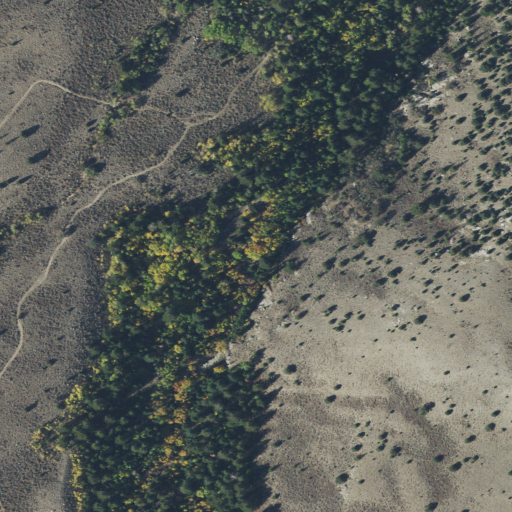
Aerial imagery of valley in Utah named Bull Canyon containing evergreen forest, shrub, deciduous forest, and mixed forest